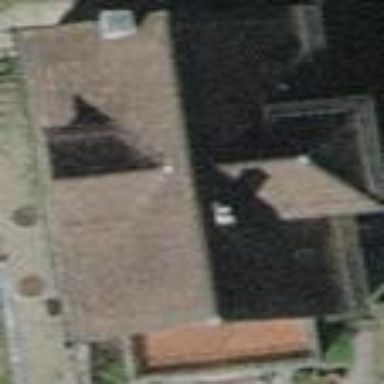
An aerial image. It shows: Detached building.